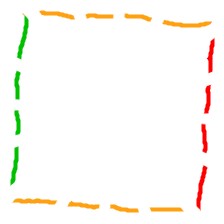
Shape: square